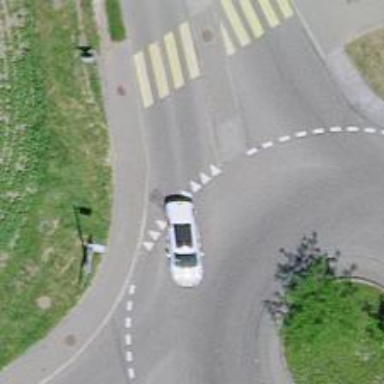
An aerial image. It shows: Road with "give way" sign.